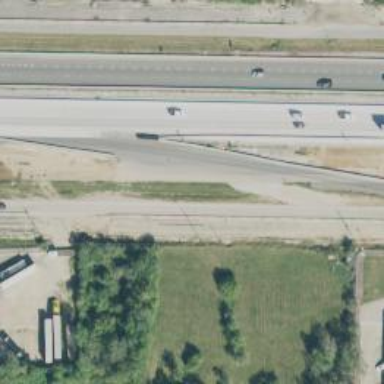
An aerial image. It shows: Motorway junction.